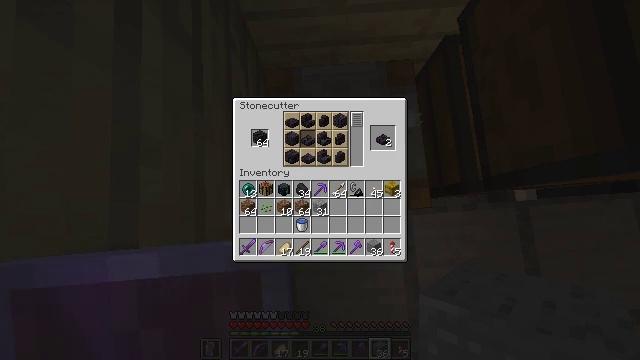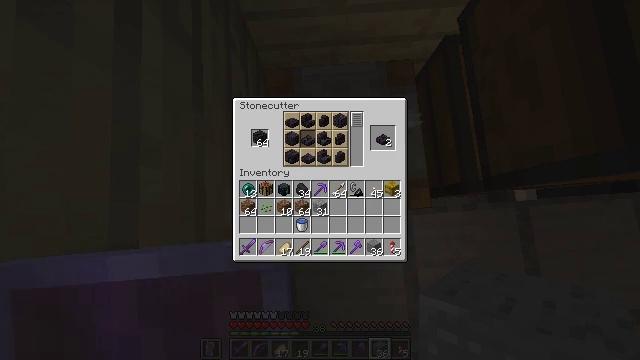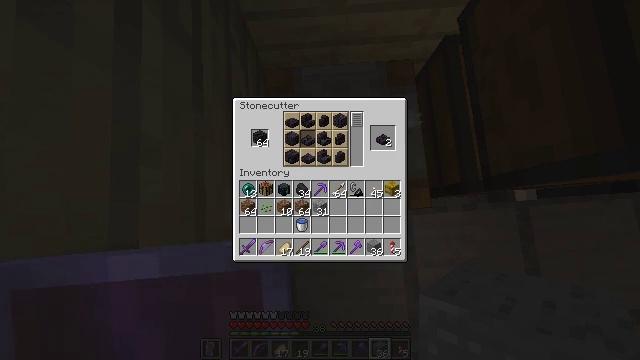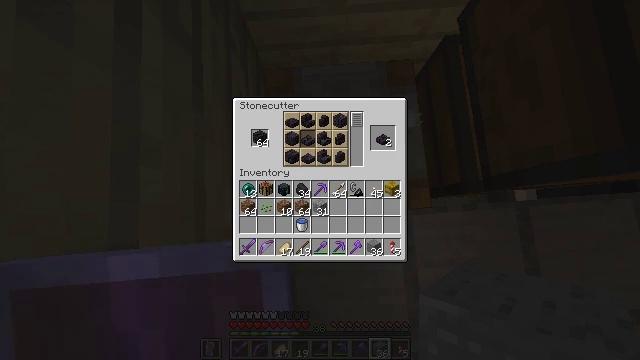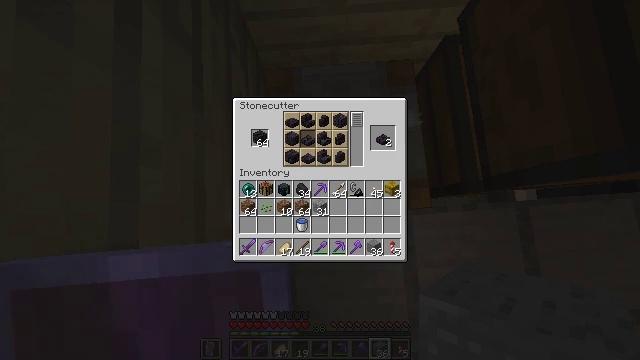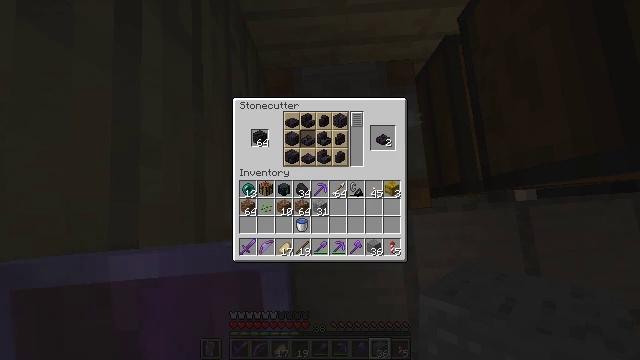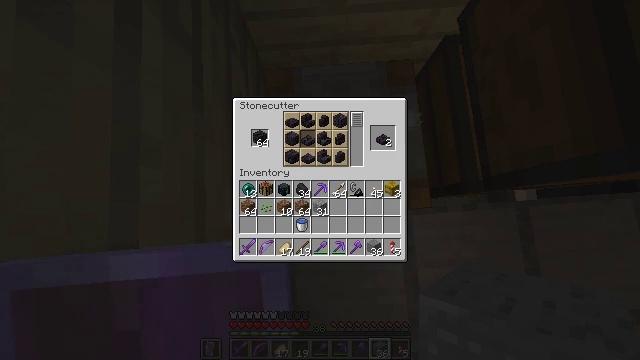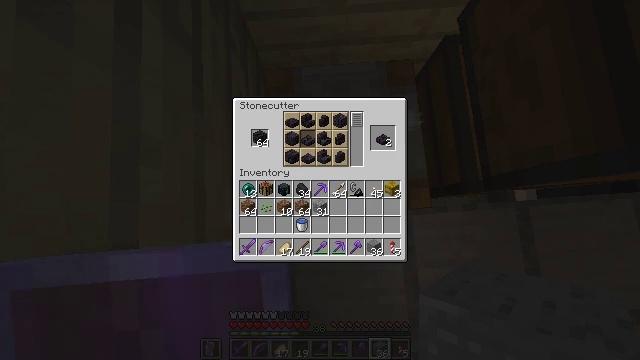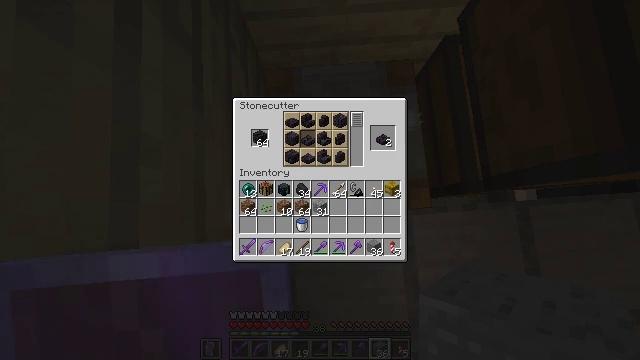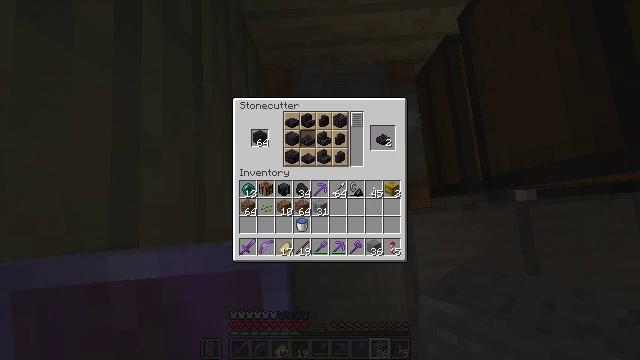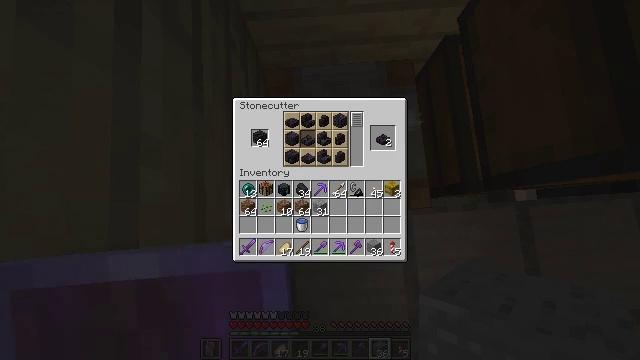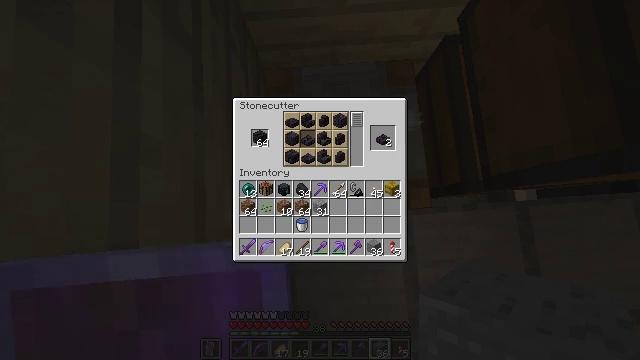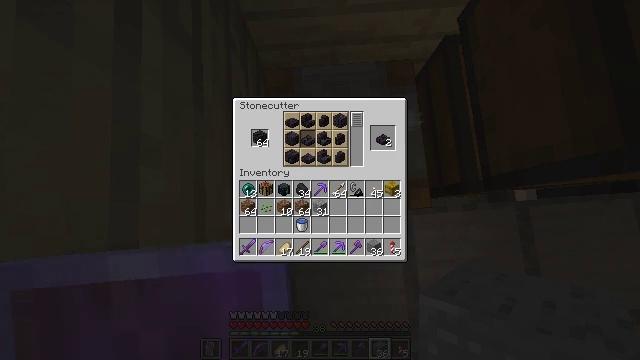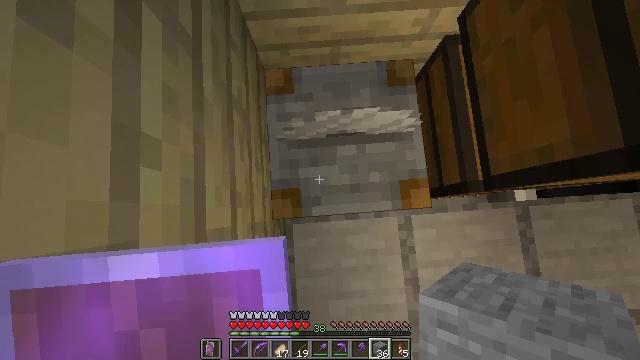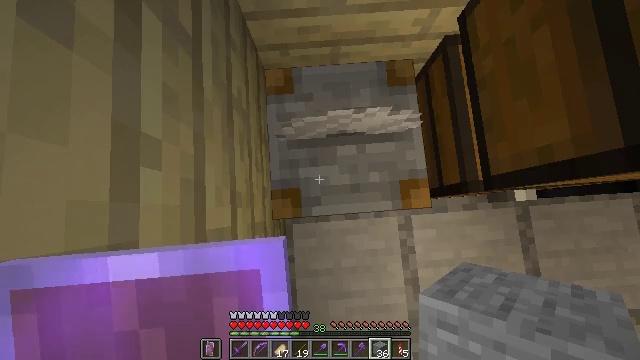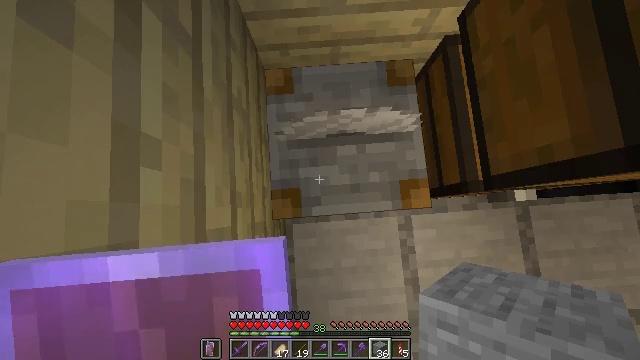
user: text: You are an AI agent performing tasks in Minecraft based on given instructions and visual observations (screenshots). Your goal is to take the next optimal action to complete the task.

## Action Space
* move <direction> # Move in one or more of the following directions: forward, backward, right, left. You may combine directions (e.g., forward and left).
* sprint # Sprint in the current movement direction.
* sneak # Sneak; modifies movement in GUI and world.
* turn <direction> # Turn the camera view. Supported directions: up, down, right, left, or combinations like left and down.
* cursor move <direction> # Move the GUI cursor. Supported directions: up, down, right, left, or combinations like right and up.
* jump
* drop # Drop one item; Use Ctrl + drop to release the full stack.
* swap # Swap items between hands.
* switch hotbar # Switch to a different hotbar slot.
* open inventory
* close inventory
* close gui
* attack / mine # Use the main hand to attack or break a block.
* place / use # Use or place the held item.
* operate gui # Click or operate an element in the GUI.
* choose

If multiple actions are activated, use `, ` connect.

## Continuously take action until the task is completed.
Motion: motion action
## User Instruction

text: Convert all your polished blackstone into polished blackstone bricks.
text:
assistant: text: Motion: no_op
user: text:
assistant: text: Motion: no_op
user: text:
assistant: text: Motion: no_op
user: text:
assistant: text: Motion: no_op
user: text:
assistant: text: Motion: no_op
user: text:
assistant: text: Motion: no_op
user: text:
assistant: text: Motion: no_op
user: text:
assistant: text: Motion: no_op
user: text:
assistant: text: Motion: no_op
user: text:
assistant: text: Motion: no_op
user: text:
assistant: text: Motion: no_op
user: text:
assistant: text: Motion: no_op
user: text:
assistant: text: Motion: no_op
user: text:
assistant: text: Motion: no_op
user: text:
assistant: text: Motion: no_op
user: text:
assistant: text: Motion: no_op
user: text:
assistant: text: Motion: turn right and up
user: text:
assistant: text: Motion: turn right and up
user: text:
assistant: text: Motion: turn right and up
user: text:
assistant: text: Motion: turn right and up
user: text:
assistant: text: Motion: turn up
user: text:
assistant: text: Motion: no_op
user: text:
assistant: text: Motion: no_op
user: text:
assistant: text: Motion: no_op
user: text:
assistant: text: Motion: no_op
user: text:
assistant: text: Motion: no_op
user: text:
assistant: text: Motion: no_op
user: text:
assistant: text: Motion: no_op
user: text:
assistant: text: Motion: no_op
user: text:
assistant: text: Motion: no_op